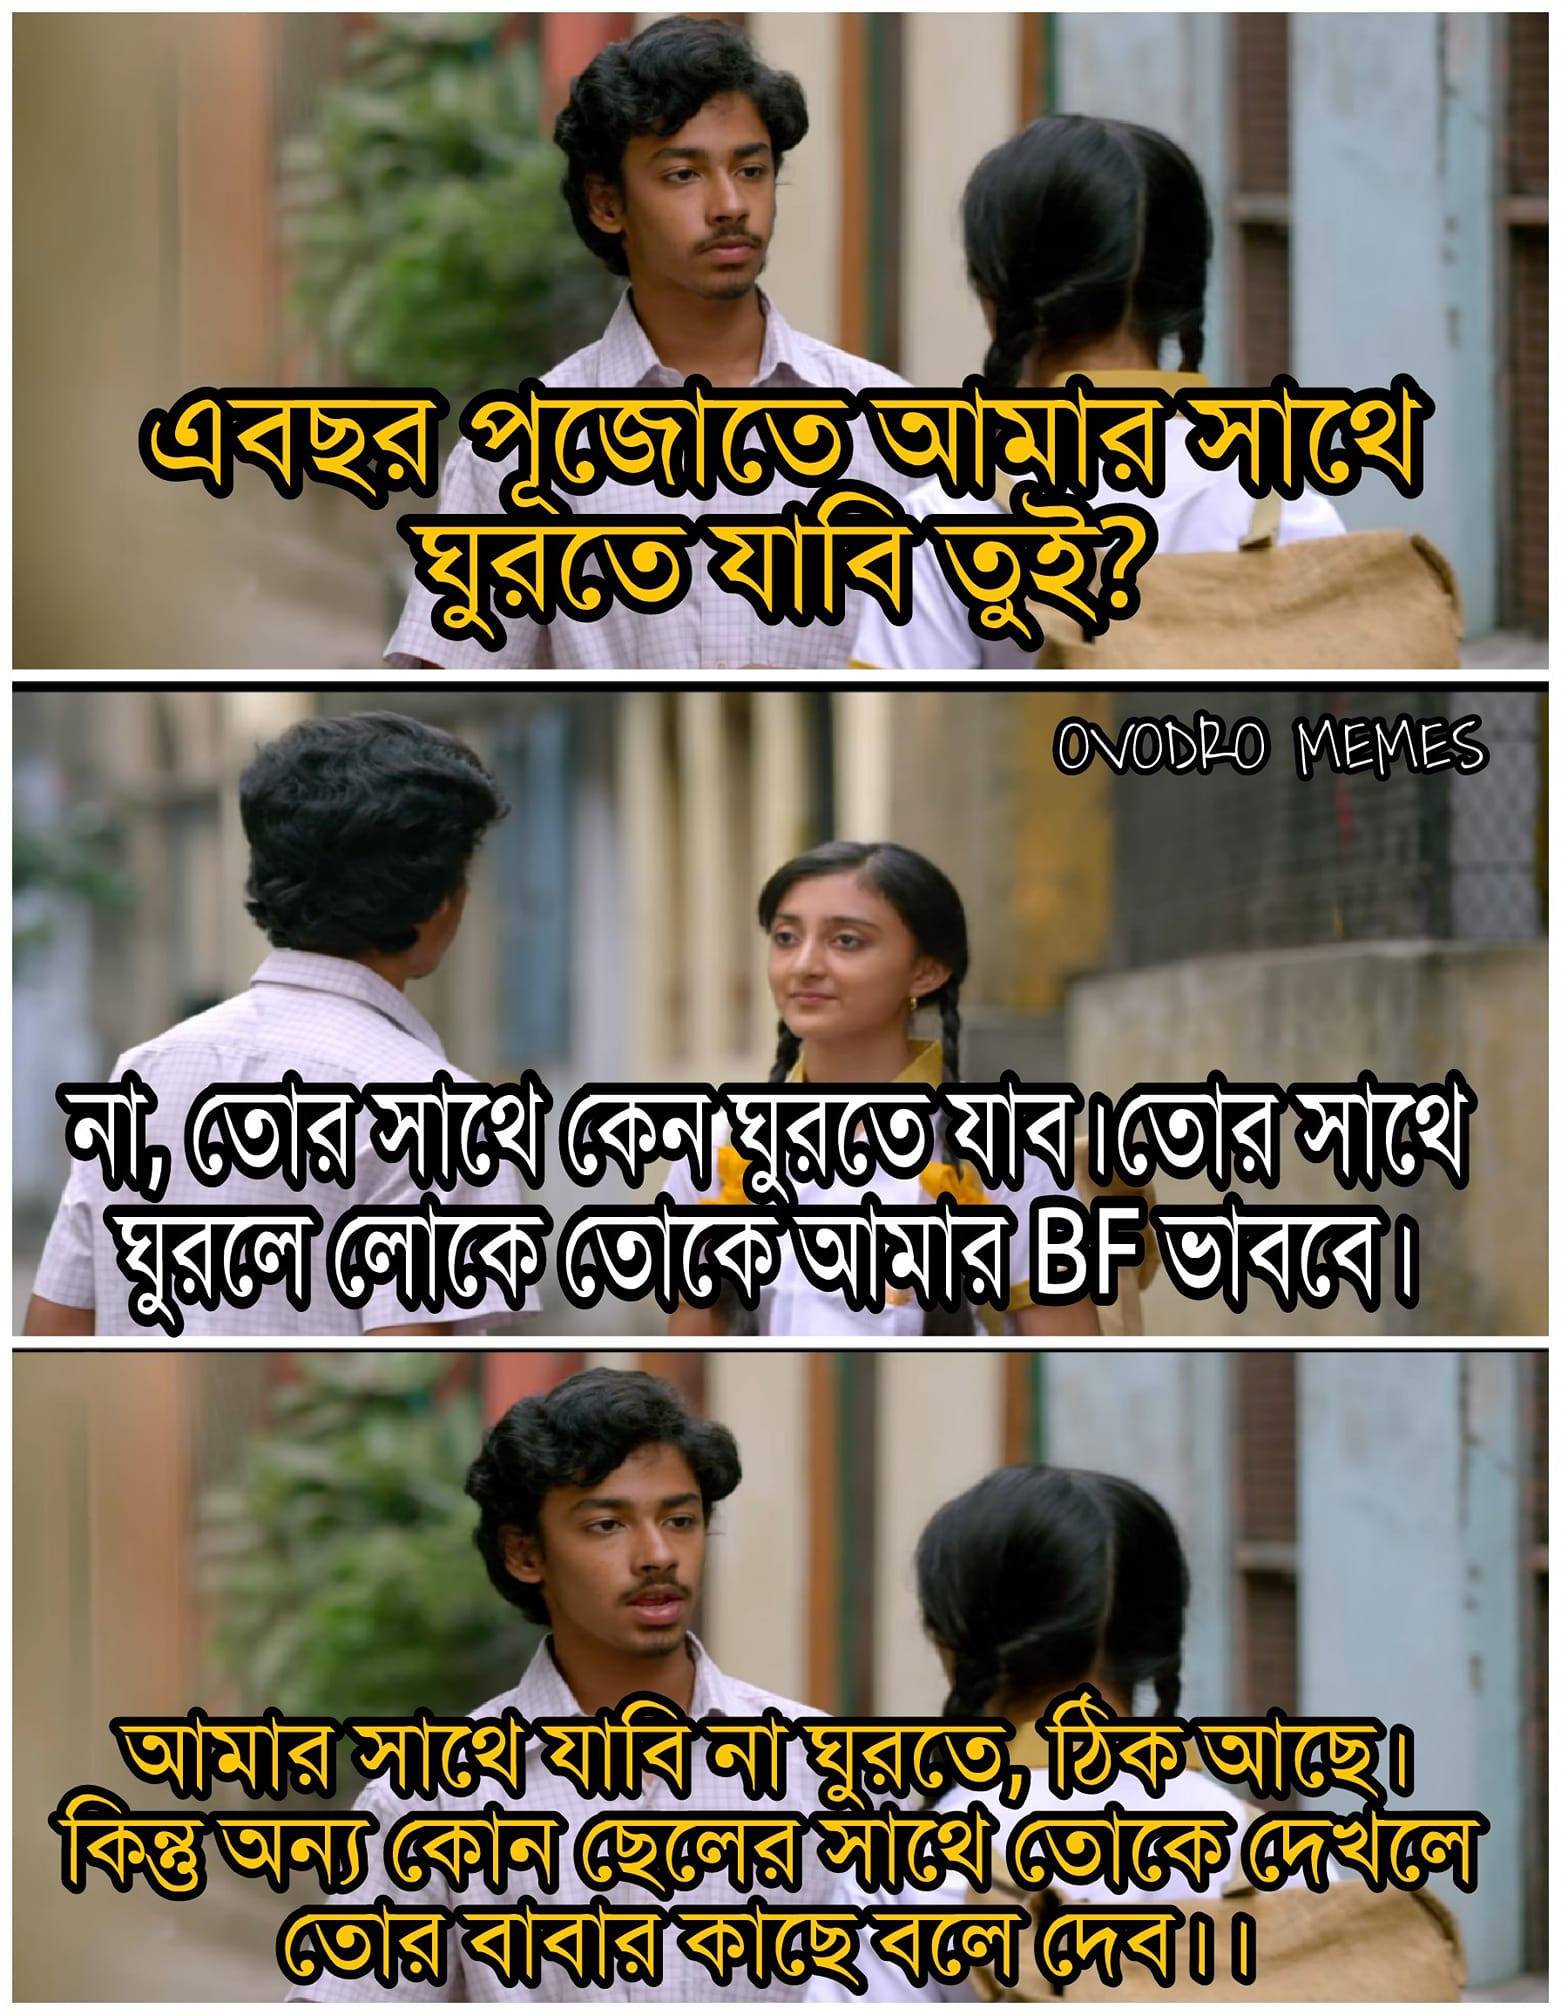
Caption: এবছর পুজোতে আমার সাথে ঘুরতে যাবি তুই ?    না, তোর সাথে কেন ঘুরতে যাব । তোর সাথে ঘুরলে লোকে তোকে আমার BF ভাববে ।   আমার সাথে যাবি না ঘুরতে , ঠিক আছে ।  কিন্তু অন্য কোন ছেলের সাথে তোকে দেখলে তোর বাবার কাছে বলে দেব ।।
Label: non-hate